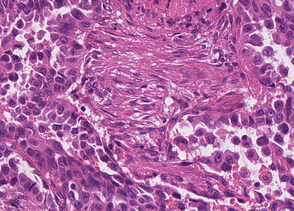
Tumor epithelial tissue: yes
Tumor-associated stroma tissue: yes
Normal tissue: no